Interaction volume radius: 10 \u00c5
Interaction volume height: 15 \u00c5
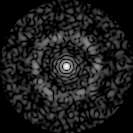
Disorder parameter: 0.8089